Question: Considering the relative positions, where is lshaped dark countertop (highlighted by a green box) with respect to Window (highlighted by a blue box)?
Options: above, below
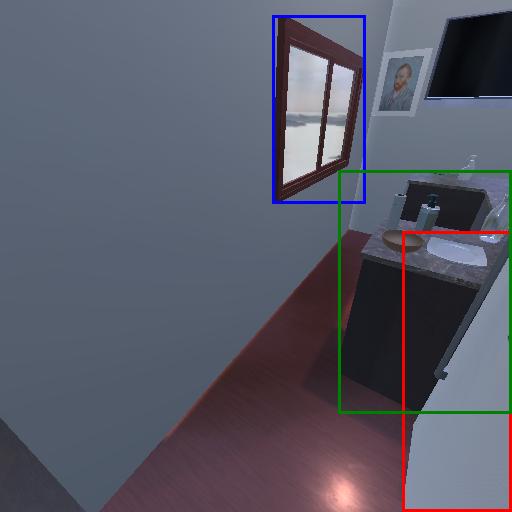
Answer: above